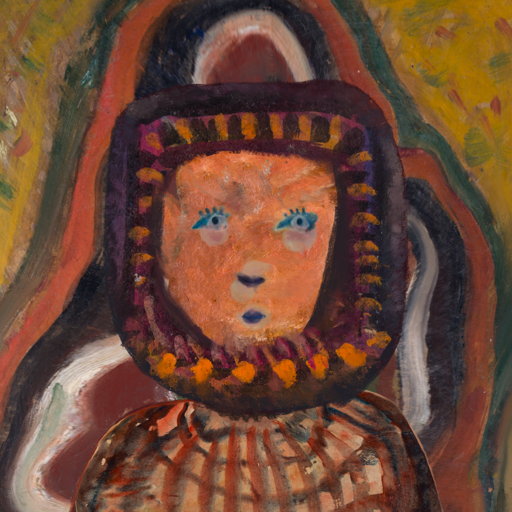
Background: AfterRaid, Head And Neck Front: Boggyland, Face Front: Hill_Girl, Bust: Orphan, Hair Front: Doll, Head Accessory: Blank, Second Necklace: Blank, Necklace: Blank, Baby: Blank